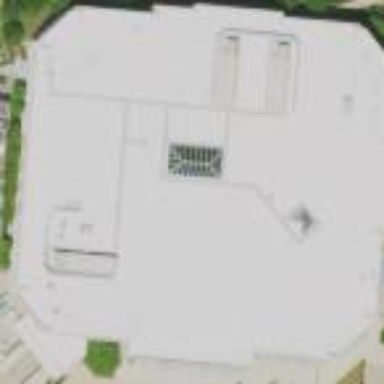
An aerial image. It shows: Retail building.